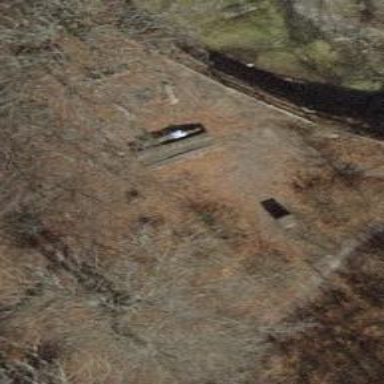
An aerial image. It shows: Picnic table located in leisure land area.